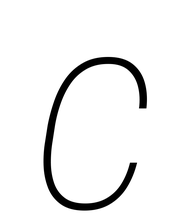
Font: Roboto-Italic_Condensed_Thin_Italic